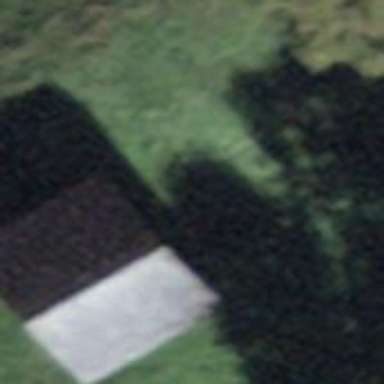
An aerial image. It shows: Rural barn.